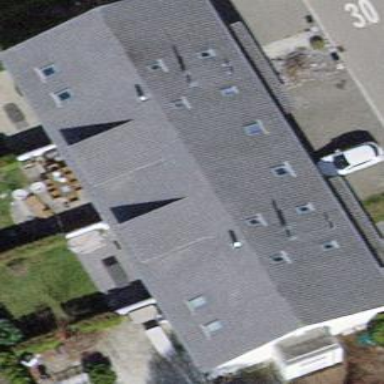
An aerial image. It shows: Terrace building.